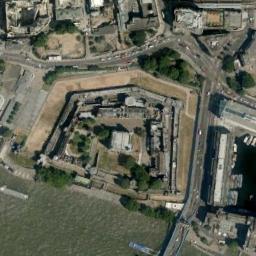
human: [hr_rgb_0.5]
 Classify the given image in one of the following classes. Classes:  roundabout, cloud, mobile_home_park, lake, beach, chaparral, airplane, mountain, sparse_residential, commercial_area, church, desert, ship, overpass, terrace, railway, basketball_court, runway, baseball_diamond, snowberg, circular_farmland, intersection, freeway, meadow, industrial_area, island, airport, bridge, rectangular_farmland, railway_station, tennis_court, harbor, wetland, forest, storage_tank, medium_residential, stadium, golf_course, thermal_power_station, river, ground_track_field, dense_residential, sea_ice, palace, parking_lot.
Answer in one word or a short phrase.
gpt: palace